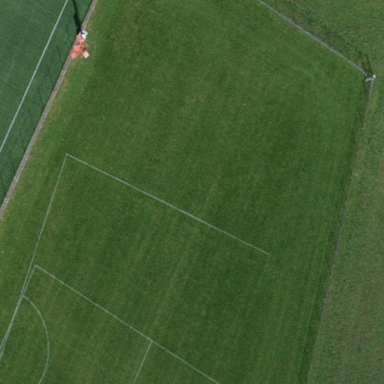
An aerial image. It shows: Soccer pitch for outdoor sports and leisure activities.